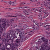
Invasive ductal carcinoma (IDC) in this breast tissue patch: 1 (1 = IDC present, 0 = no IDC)